Question: I've been trying for sometime now to access this one object "baseURI":
If you look at the image above, I'm trying to get "baseURI".
In order to get what I have in the image, I do this:
'''
var onDrop = function(e) {
e.preventDefault();
console.log(e.originalEvent);
}
'''
But when I try to get the objects inside of MouseEvent, I get "undefined". Here's what I tried.
'''
var onDrop = function(e) {
e.preventDefault();
console.log(e.originalEvent.MouseEvent.srcElement.baseURI);
}
'''
I also tried a bunch of other ways, what am I missing?
I made a fiddle if it helps:
<URL>
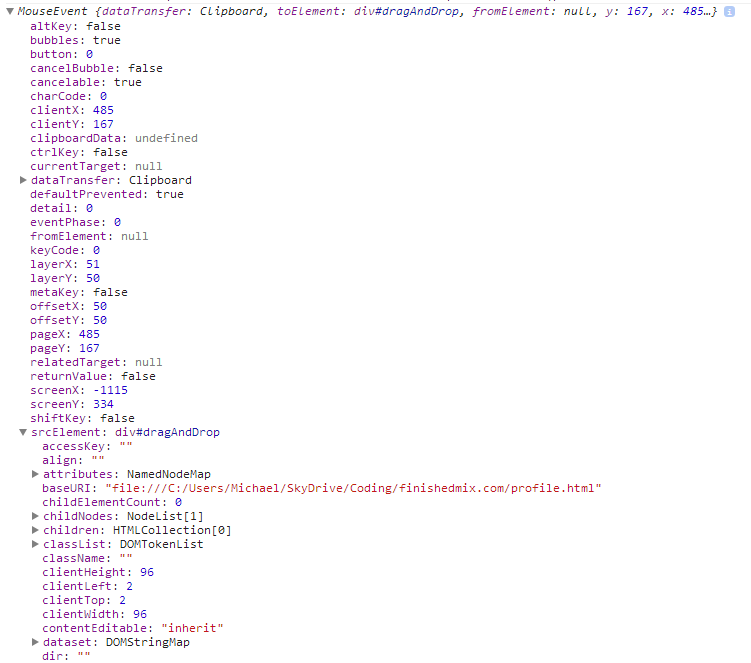
Answer: 'MouseEvent' is its prototype, not a property. You can ommit '.MouseEvent'.